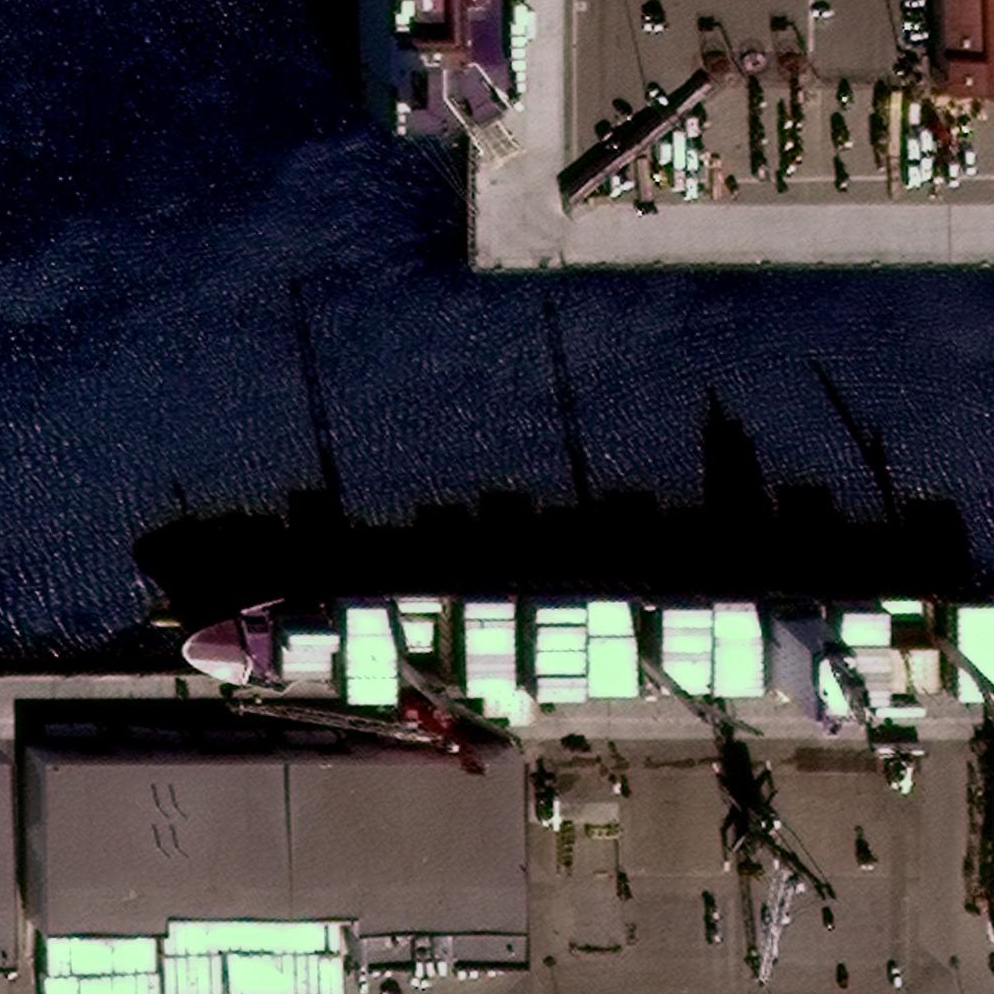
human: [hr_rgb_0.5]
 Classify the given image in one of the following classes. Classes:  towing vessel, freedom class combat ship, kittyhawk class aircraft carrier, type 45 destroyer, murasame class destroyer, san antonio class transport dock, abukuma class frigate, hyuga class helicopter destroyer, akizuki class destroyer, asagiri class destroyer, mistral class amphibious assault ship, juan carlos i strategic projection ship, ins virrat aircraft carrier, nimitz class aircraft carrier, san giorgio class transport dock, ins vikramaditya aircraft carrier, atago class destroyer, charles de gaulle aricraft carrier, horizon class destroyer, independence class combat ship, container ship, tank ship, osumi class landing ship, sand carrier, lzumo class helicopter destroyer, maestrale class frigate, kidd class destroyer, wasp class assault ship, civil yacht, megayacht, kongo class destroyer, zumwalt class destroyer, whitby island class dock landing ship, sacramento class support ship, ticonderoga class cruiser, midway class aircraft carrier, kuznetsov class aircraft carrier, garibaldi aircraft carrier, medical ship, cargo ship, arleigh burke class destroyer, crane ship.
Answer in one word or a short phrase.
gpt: Container ship